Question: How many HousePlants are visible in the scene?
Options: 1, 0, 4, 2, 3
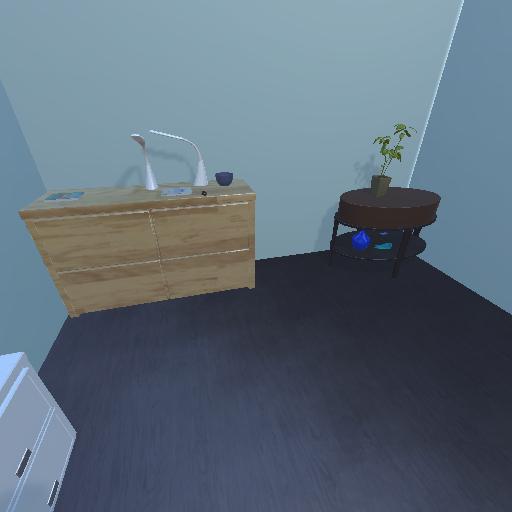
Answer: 1